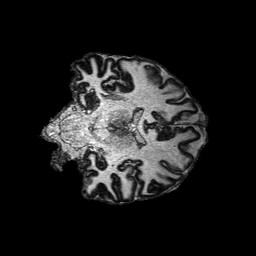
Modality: MP2RAGE
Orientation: coronal